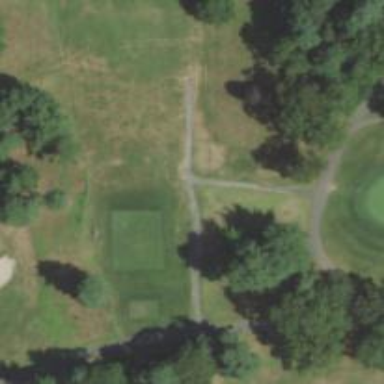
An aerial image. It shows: Path for both road and golf.